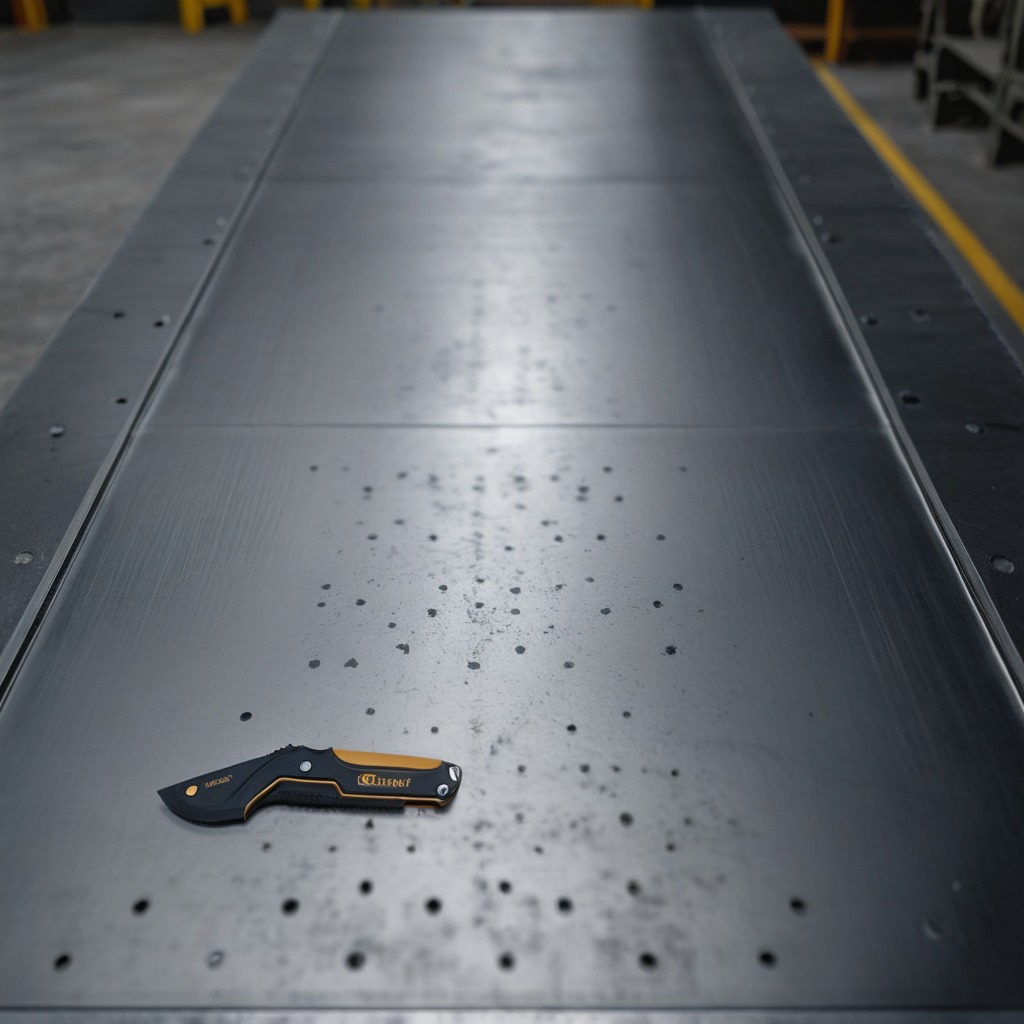
A utility knife is lying on a cold steel table in a mining workshop.